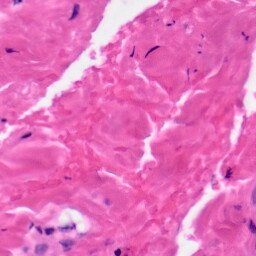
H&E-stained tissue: Skin